Interaction volume radius: 10 \u00c5
Interaction volume height: 10 \u00c5
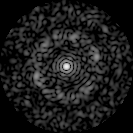
Disorder parameter: 0.8435